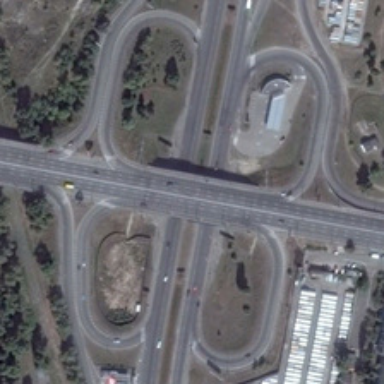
A diamand shaped viaduct with four circular roads is next to two parking lots .